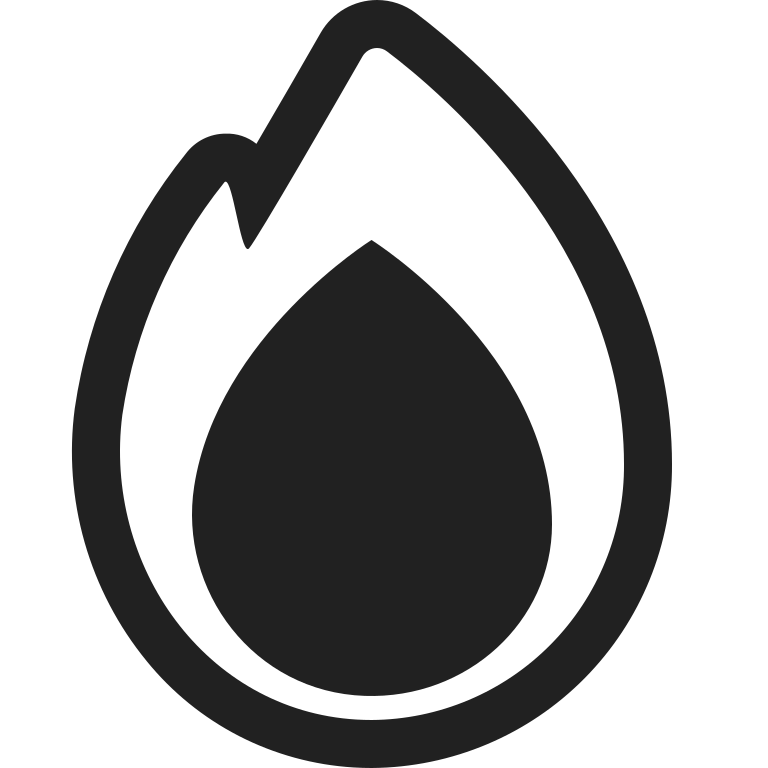
fire high contrast